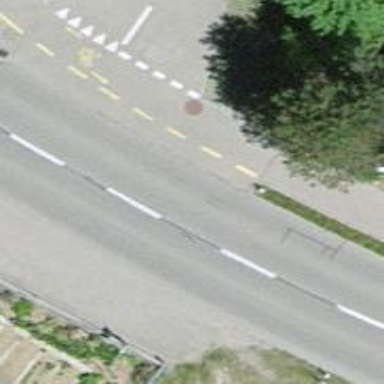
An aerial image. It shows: Public transport stop position.